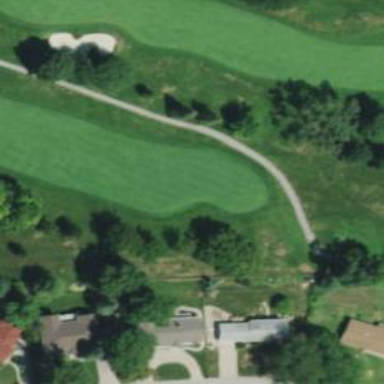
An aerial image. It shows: Well-maintained path in golf course.